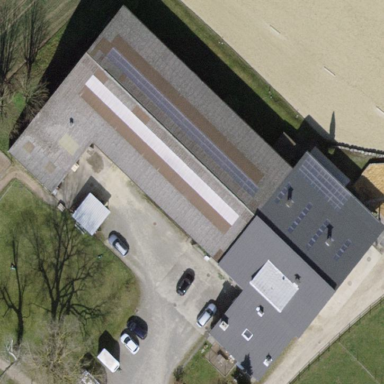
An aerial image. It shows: Stable building.